Field crop: maize
Growth stage: 1
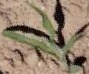
Species: maize